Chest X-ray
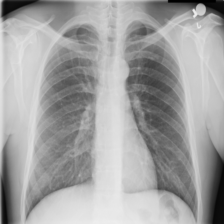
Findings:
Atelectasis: negative
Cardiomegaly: negative
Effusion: negative
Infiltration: negative
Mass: negative
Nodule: negative
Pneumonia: negative
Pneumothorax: negative
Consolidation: negative
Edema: negative
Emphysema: negative
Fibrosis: negative
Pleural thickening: negative
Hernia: negative